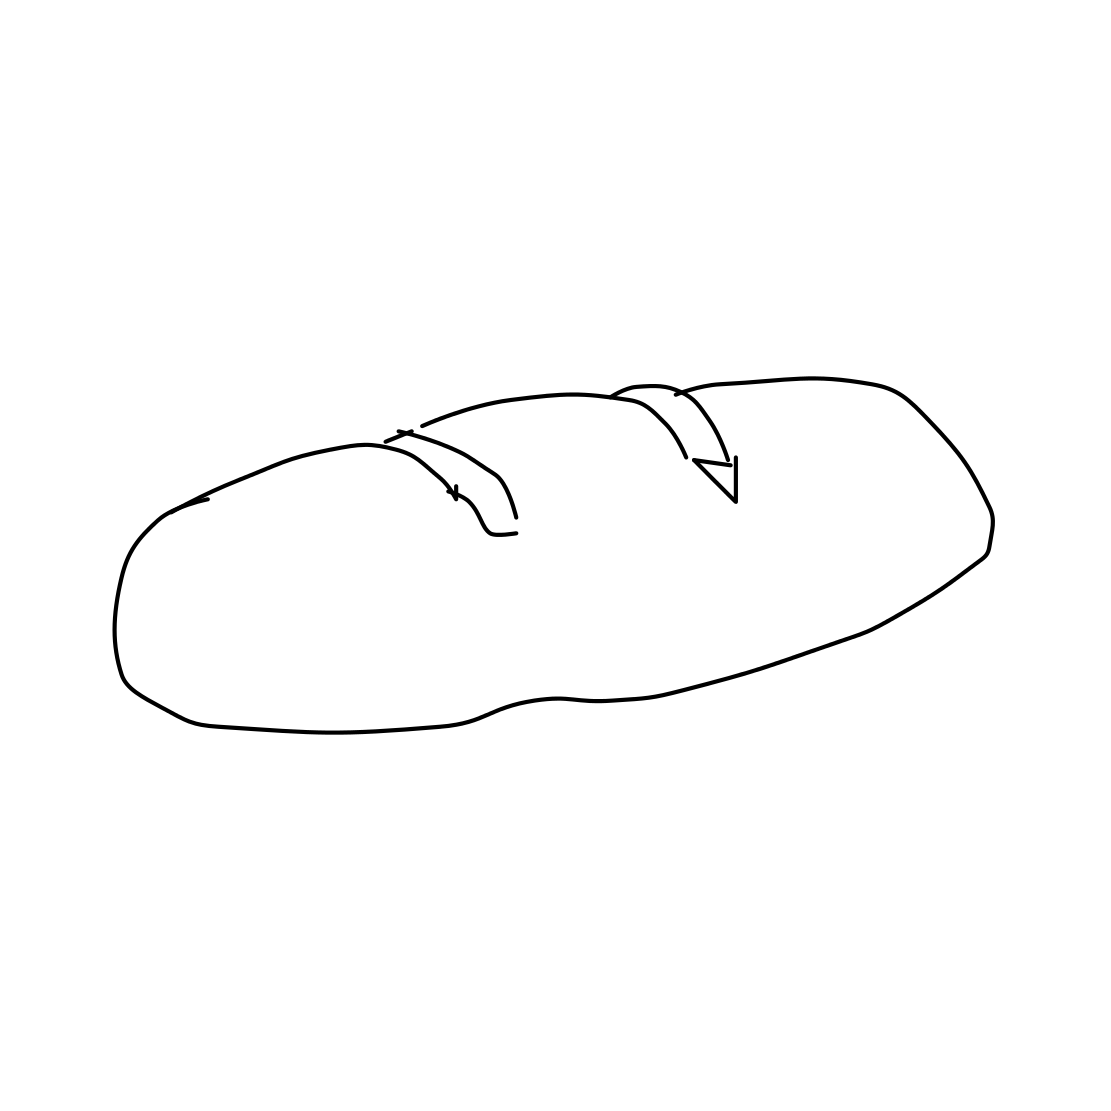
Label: bread